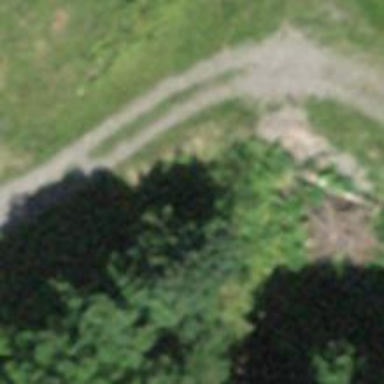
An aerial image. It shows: Culvert tunnel.